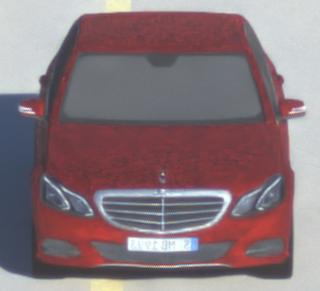
Make: Mercedes-Benz
Model: E 200
Detailed model: E-Class (212) Limousine
Model produced from: 2013/04
Model produced until: 2015/10
Doors: 4
Color: red
Road condition: dry road
Daytime: sunrise or sunset
Contrast: medium contrast